Question: I have two tables. 'TableOne' which contains two columns (name & value). 'TableTwo' can contain 'N no. of columns'. Number of rows in 'TableOne' will be equal to number of columns in 'TableTwo'.
see the below image for more information.

When I run select query on 'TableTwo', the result-set should pick the column names based on 'value' column of 'TableOne'. We need to match column name of 'TableTwo' with rows available in 'TableOne' and perform transform.
So the output should look like this:
'''
ColumnOne | ColumnTwo | columnThree | ColumnFour
1 1 1 2015-05-08 15:28:22.630
2 2 2 2015-05-07 15:28:22.630
................
................
'''
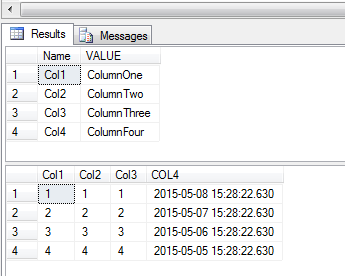
Answer: You can use dynamic sql to generate the query to execute based on the values in the first table. Here is an example:
'''
Declare @dynamicSQL nvarchar(200)
'''
SET @dynamicSQL = 'SELECT ' + (SELECT stuff((select ',' + name + ' AS ' + value
from Table1
for xml path('')),1,1,'')) + ' FROM Table2'
'''
EXECUTE sp_executesql @dynamicSQL
'''
SQL Fiddle: <URL>